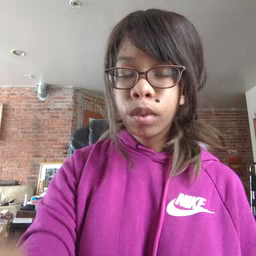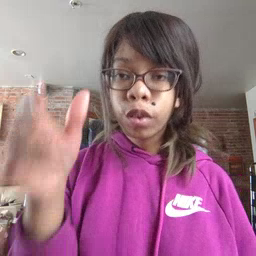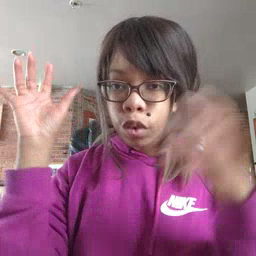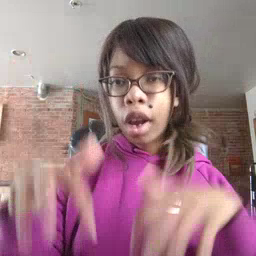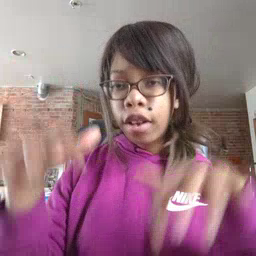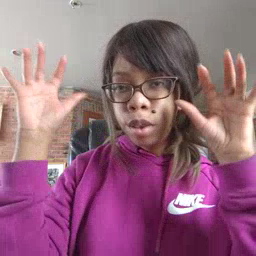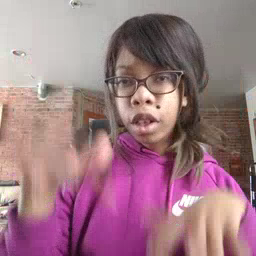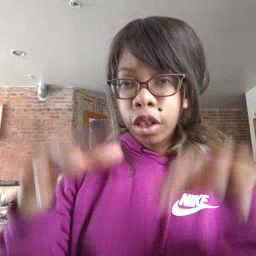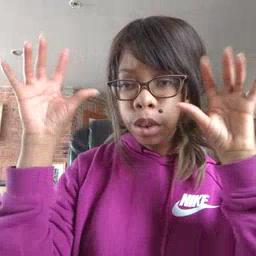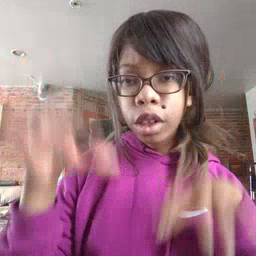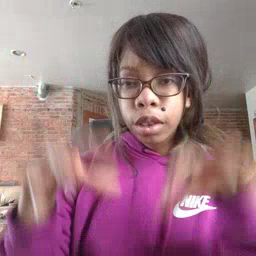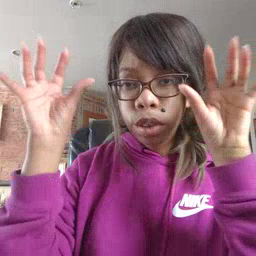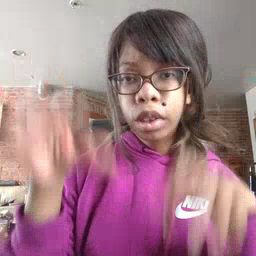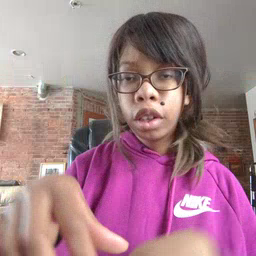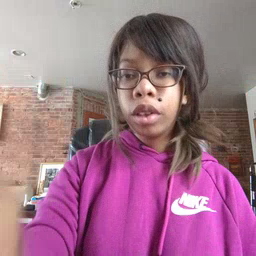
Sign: rain